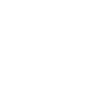
Label: not_dusty